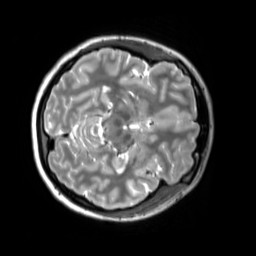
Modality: T2w
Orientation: axial
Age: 22
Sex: female
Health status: ill
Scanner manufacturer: siemens
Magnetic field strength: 3 T
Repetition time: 2.8 s
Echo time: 0.326 s